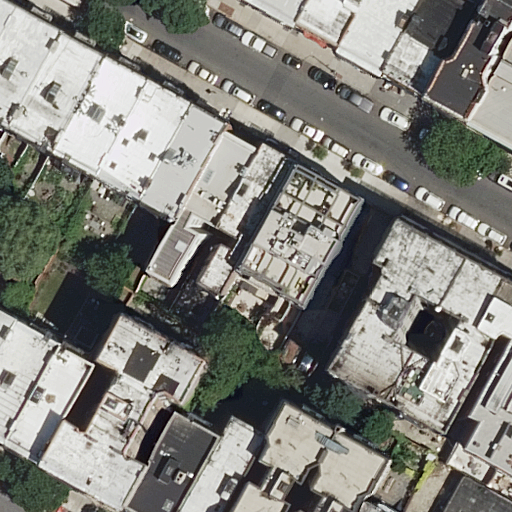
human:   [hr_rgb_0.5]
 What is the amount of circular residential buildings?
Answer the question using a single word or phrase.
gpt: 0

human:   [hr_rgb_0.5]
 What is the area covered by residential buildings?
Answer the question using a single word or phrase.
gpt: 6946m2

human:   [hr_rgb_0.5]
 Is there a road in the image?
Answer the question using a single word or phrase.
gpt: yes

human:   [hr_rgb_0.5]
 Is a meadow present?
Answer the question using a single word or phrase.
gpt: no

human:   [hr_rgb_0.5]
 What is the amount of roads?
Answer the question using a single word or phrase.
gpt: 2

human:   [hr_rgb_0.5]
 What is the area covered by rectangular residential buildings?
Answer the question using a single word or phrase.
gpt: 2586m2

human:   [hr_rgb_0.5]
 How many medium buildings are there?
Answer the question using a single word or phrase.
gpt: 18

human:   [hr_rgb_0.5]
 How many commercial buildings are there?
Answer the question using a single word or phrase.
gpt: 0

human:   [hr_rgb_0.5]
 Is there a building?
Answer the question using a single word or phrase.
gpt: yes

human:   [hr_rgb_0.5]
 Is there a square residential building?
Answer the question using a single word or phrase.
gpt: no

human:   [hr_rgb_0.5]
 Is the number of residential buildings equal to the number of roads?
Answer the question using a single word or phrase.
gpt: no

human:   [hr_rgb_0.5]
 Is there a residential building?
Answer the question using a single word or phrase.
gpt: yes

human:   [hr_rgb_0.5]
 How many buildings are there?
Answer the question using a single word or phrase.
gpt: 29

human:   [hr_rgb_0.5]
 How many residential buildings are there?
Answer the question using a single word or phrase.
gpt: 29

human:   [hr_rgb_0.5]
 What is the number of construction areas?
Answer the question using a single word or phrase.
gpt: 0

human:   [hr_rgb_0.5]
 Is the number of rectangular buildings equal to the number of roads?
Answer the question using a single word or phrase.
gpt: no

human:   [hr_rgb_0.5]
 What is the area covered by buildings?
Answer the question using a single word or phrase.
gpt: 6946m2

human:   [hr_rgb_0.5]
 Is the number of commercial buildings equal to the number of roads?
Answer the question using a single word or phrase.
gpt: no

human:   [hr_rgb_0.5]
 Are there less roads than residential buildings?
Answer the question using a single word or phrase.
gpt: yes

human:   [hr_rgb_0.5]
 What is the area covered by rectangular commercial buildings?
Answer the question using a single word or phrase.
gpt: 0m2

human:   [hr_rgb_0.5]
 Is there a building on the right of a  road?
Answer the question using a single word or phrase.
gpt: yes

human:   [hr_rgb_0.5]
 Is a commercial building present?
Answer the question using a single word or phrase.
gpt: no

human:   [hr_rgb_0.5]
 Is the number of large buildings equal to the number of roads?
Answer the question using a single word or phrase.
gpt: yes

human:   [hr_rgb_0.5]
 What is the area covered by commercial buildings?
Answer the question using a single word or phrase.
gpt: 0m2

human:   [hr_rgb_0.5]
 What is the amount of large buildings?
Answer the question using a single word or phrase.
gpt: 2

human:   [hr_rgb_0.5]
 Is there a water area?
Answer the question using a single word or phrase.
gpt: no

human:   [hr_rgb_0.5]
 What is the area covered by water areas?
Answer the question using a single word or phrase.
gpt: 0m2

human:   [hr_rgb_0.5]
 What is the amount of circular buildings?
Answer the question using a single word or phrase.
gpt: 0

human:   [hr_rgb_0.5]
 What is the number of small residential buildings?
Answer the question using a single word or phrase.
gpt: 9

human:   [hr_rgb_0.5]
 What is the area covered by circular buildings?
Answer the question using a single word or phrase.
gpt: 0m2

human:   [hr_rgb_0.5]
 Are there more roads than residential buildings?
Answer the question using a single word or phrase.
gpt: no

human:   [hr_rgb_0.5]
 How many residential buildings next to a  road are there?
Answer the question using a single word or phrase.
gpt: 29

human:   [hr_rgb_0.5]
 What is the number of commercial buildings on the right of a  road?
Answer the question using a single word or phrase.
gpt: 0

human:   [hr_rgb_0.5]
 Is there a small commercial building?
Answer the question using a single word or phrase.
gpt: no

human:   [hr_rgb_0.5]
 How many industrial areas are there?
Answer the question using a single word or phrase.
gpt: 0

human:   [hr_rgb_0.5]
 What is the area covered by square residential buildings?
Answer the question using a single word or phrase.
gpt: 0m2

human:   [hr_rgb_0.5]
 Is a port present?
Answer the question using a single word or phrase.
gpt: no

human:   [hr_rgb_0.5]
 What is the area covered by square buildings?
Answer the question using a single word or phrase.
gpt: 0m2

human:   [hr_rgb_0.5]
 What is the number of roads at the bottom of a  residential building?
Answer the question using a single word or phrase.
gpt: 1

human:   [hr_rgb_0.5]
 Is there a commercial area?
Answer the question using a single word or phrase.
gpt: no

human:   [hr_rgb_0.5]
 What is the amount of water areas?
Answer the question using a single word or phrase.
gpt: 0

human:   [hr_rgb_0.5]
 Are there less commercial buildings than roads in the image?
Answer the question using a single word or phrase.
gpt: yes

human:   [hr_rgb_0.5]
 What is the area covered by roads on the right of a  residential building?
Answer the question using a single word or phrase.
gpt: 0m2

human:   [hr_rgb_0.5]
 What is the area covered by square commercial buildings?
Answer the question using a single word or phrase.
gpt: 0m2

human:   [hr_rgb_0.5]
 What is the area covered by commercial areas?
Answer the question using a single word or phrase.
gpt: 0m2

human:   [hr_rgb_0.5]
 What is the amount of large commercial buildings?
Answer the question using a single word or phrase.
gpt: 0

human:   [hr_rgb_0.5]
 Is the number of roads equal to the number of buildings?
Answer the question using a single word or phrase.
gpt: no

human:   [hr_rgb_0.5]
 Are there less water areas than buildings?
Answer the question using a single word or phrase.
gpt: yes

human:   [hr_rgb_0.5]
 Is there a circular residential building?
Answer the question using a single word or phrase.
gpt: no

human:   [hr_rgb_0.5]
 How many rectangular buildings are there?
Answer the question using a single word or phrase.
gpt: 21

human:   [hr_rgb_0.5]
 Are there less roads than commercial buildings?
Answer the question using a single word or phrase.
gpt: no

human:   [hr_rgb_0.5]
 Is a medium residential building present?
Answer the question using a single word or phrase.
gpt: yes

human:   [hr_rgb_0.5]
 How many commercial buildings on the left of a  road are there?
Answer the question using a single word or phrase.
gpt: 0

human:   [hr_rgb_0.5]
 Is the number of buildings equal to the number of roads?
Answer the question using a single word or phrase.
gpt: no

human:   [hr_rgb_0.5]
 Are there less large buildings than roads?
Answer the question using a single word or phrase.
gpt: no

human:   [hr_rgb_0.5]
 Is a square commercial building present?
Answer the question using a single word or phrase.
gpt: no

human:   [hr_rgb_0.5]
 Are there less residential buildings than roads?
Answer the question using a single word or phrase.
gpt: no

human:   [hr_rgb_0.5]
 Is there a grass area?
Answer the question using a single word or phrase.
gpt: no

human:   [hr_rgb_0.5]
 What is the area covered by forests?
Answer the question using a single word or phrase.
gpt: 0m2

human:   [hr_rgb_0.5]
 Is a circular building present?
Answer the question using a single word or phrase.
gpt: no

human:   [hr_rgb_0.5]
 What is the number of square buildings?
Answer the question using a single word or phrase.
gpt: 0

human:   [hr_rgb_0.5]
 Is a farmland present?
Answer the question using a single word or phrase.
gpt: no

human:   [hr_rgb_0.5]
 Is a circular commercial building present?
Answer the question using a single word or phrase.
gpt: no

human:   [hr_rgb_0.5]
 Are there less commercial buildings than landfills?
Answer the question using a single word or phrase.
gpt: no